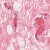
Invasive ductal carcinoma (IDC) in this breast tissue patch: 0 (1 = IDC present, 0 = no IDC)